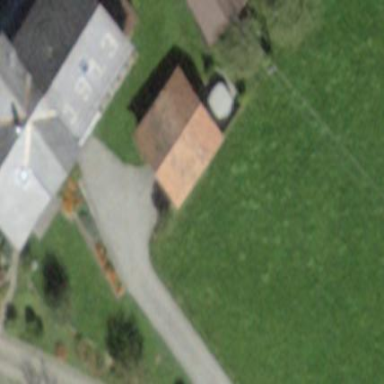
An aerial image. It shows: Garage.